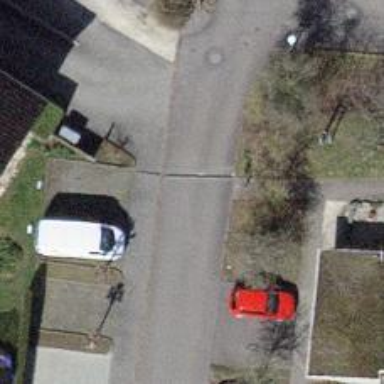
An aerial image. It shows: Road with steps.